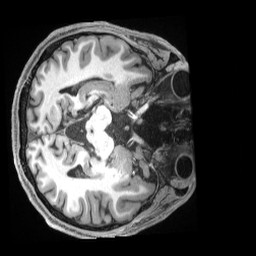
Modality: T1w
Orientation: axial
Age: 20
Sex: male
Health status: ill
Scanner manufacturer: siemens
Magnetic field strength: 3 T
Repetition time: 2.5 s
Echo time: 0.00181 s